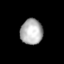
Tissue: lung
Cell type: Endothelial cells
Senescence score: 0.6742
Nuclear area (px): 559
Mean DAPI intensity: 177.193